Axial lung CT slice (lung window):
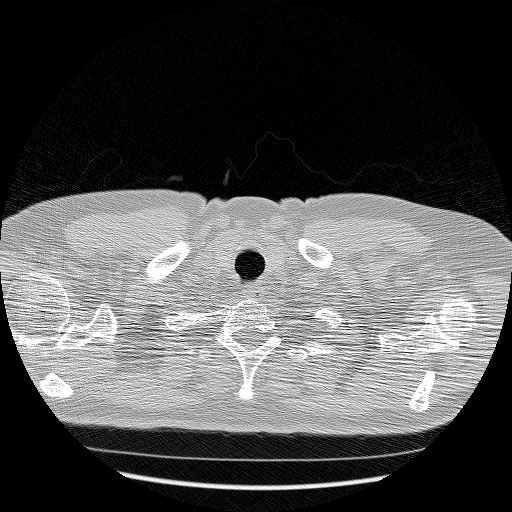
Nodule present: no